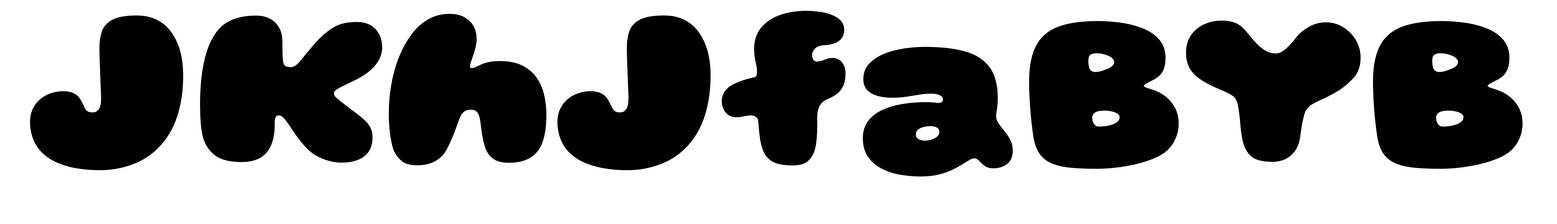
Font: Gluten_Black